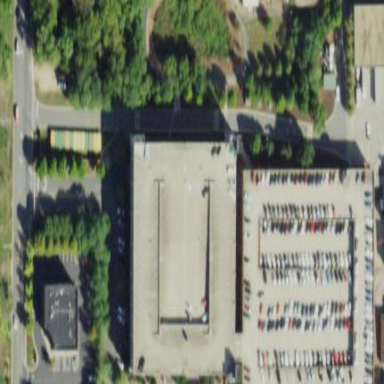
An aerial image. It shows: Multi-storey parking building.